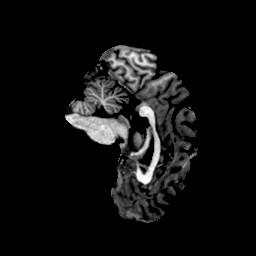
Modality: T1w
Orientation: sagittal
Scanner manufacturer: ge
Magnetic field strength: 3 T
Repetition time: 0.00766 s
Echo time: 0.003476 s